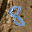
Label: 8